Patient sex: M
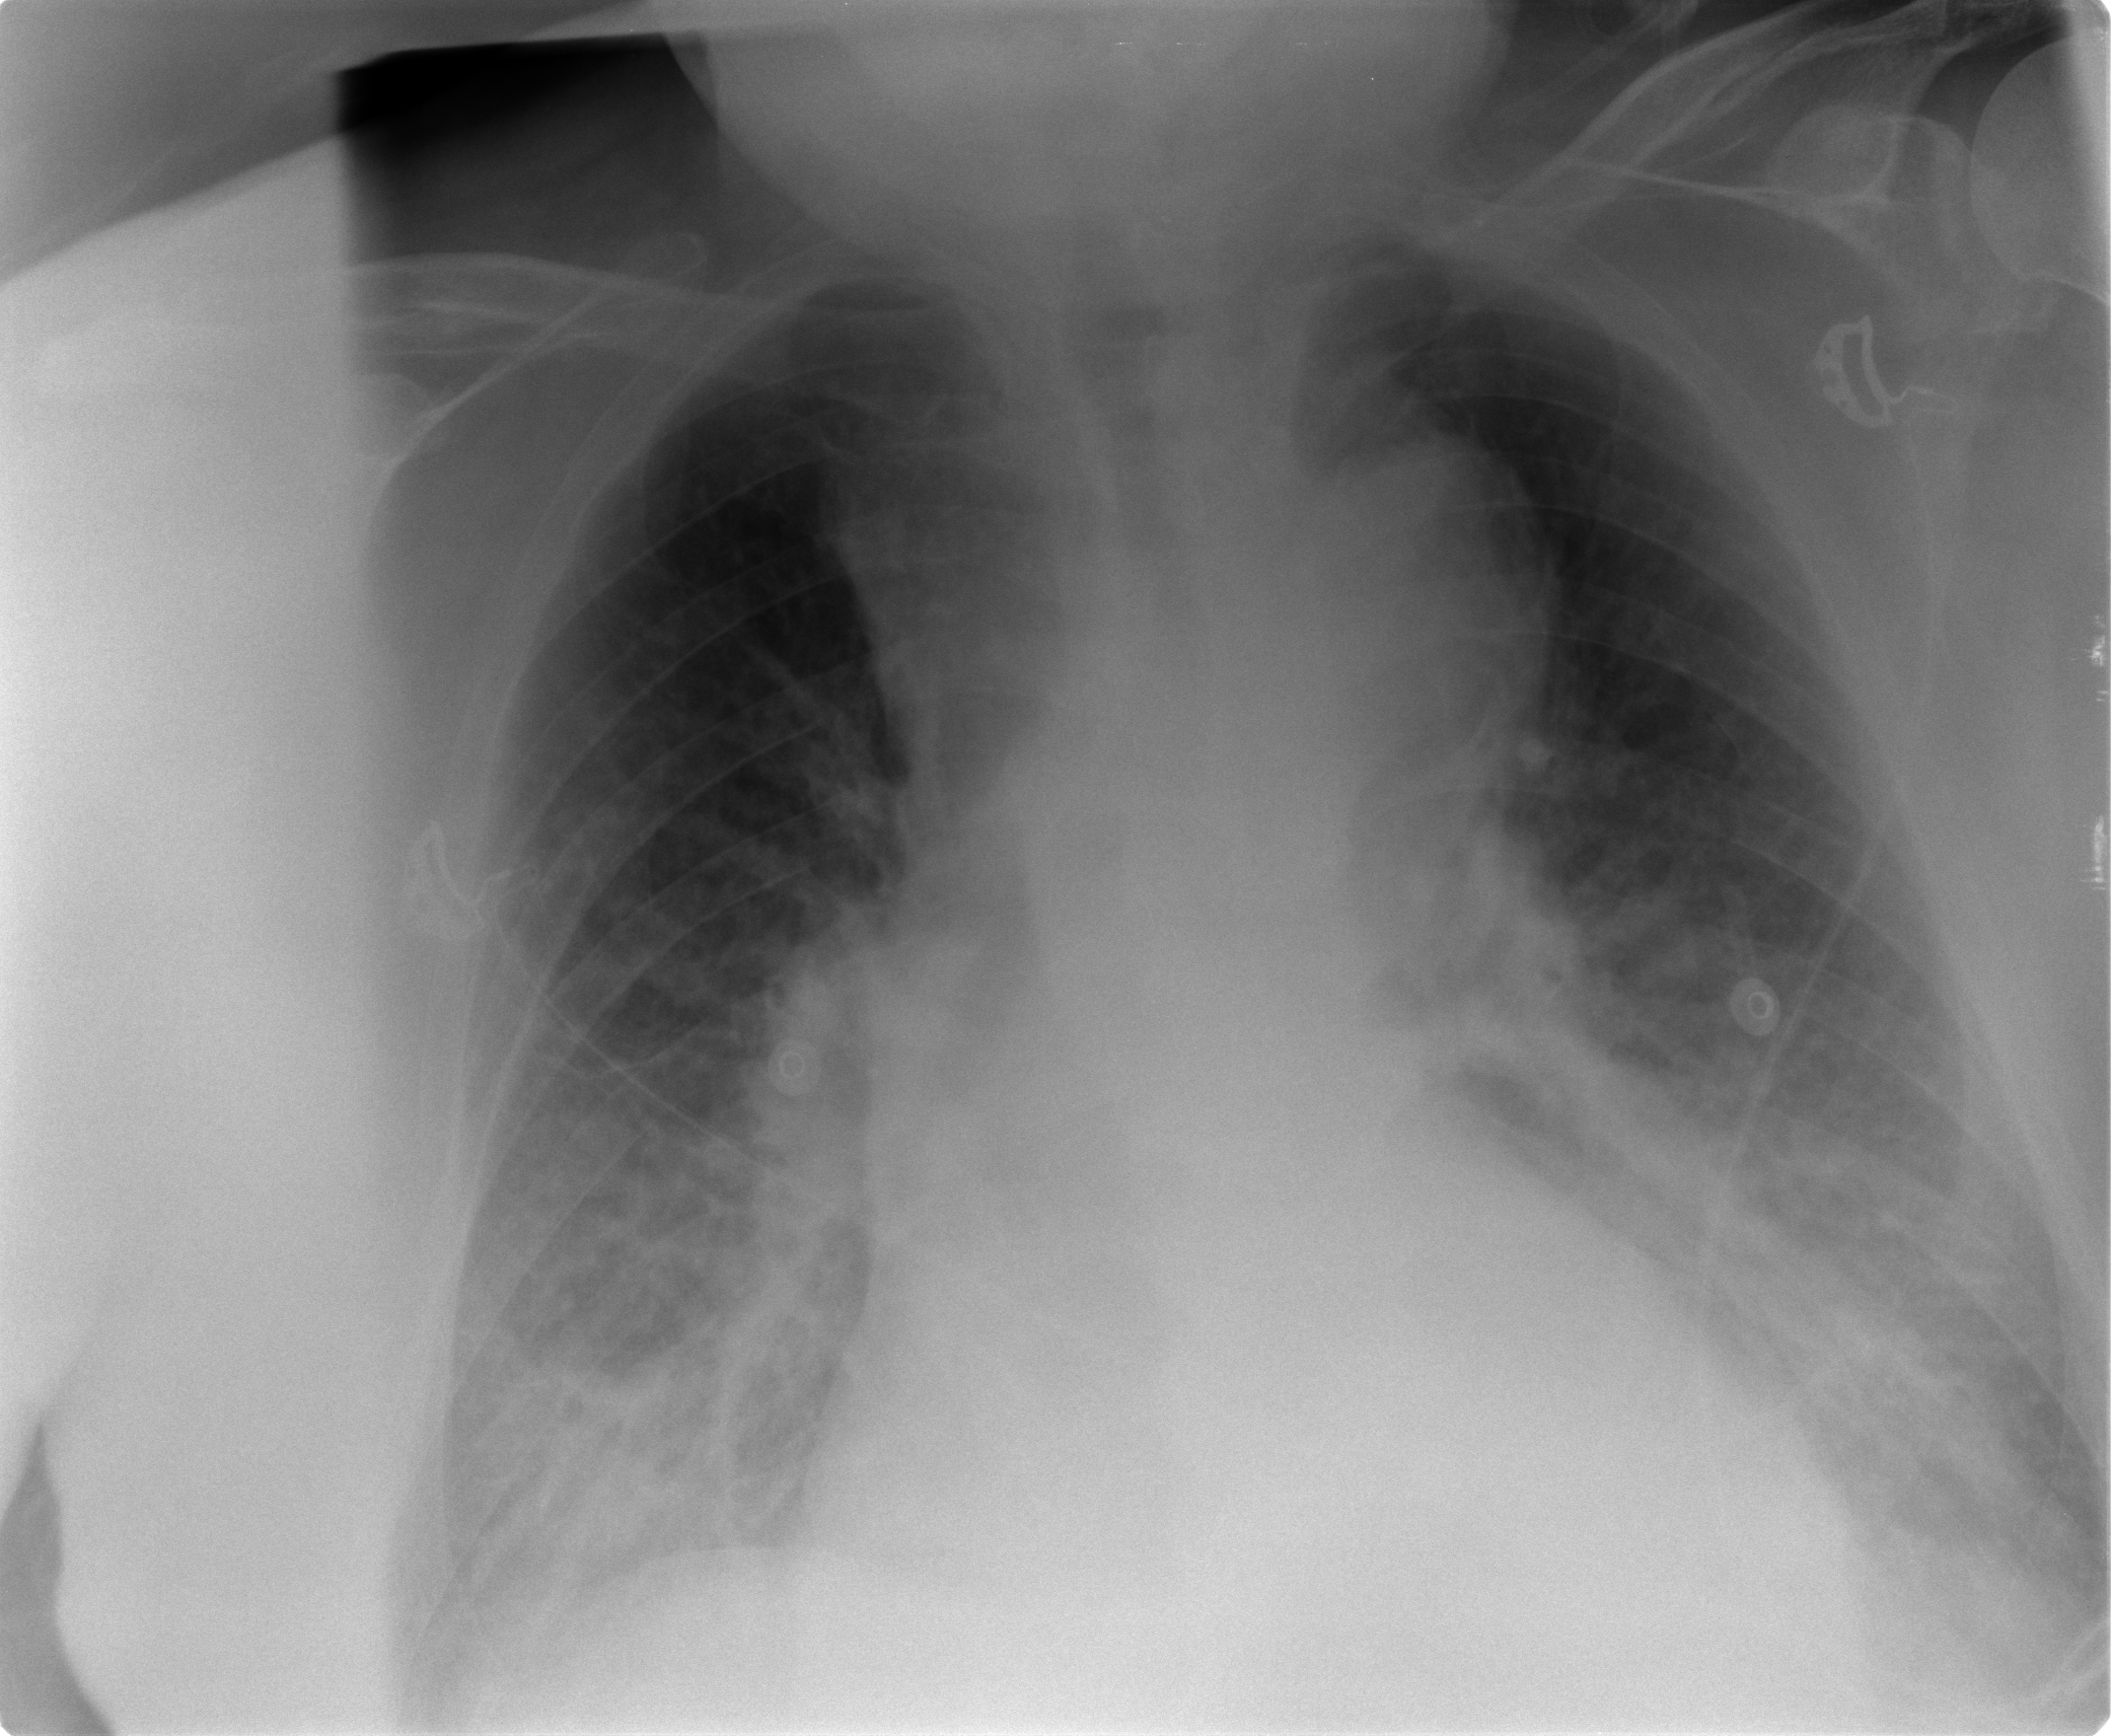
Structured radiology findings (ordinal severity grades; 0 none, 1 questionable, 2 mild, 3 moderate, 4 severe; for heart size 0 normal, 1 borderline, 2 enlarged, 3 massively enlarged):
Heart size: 0
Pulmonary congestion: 3
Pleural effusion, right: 2
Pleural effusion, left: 2
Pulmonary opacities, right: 0
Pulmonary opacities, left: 0
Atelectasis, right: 0
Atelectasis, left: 0